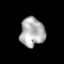
Tissue: lung
Cell type: Epithelial cells
Senescence score: 0.586
Nuclear area (px): 692
Mean DAPI intensity: 174.728